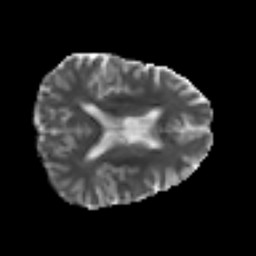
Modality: MD
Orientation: axial
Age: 40
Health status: ill
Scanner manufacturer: philips
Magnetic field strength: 3 T
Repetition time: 9 s
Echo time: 0.127 s